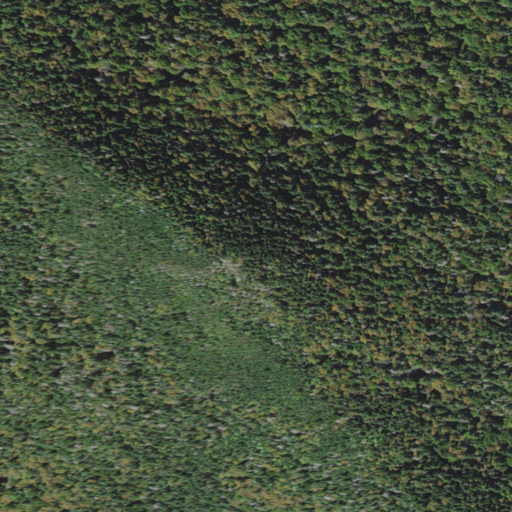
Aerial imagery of mountain in Vermont named Gillespie Peak containing only evergreen forest